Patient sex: F
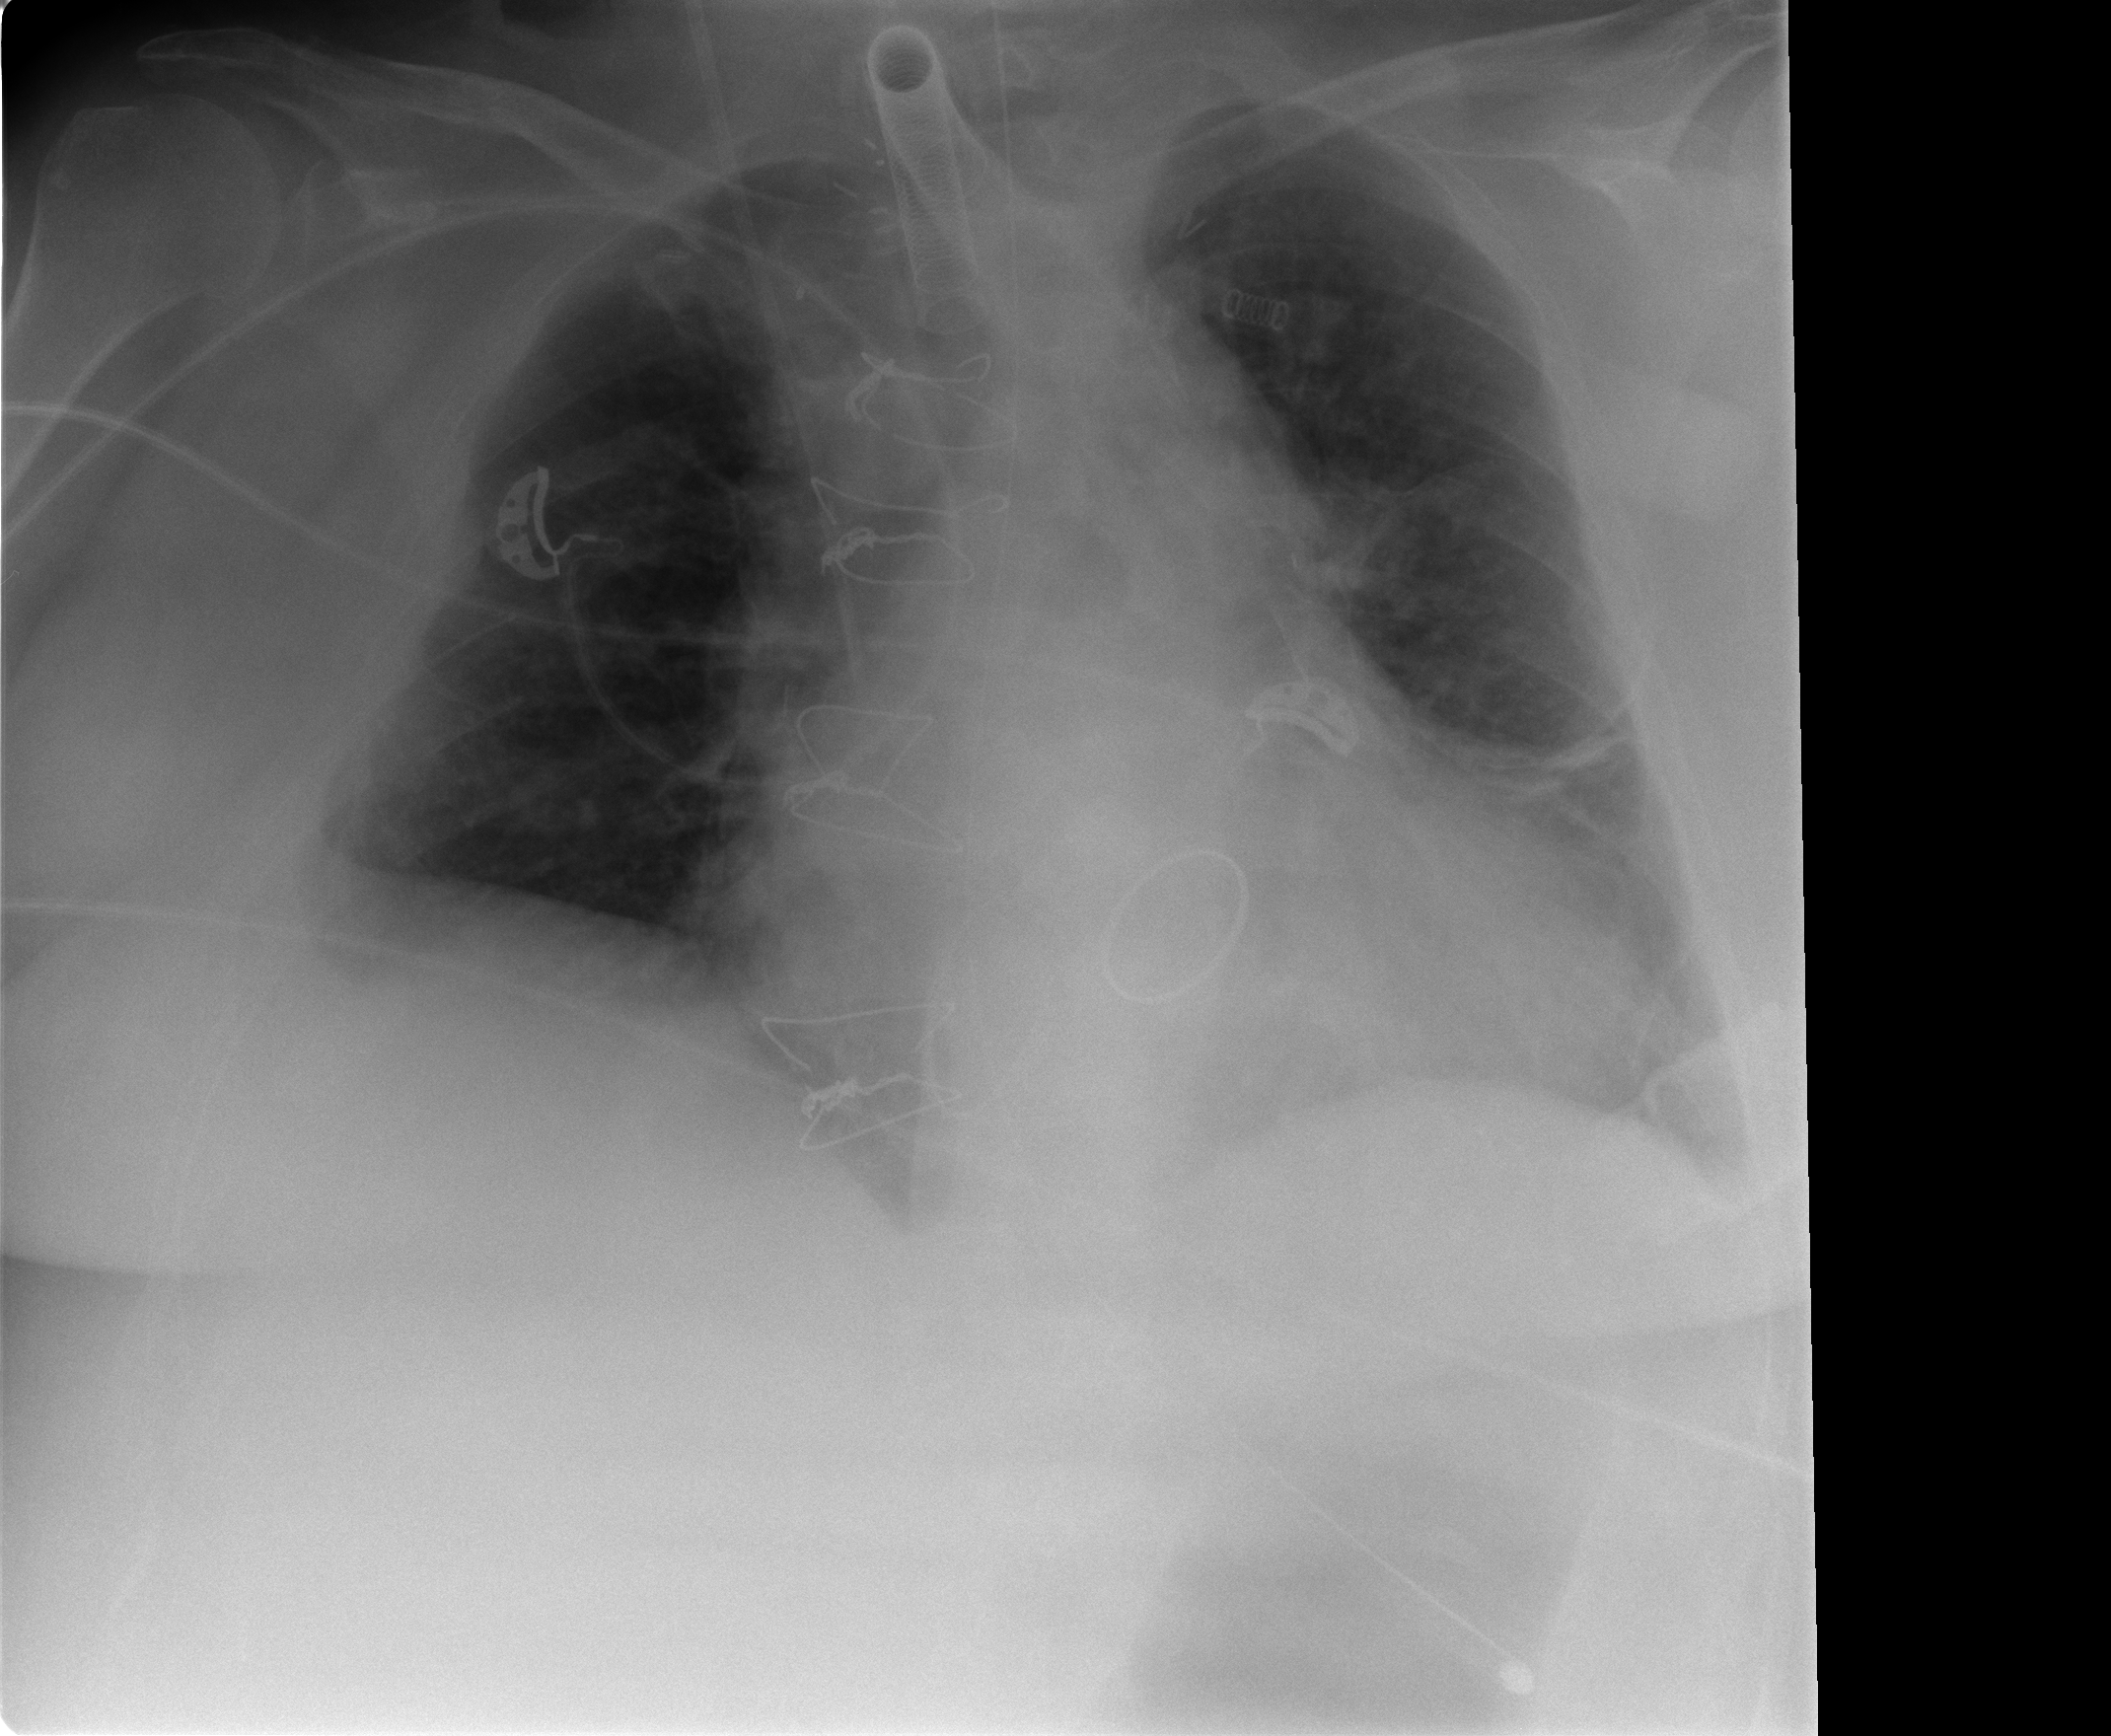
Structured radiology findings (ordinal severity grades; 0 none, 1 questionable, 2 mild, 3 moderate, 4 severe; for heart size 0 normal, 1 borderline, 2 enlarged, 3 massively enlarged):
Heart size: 2
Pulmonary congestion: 2
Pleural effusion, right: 2
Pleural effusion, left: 2
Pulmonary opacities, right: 0
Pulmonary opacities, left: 2
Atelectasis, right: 2
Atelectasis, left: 2